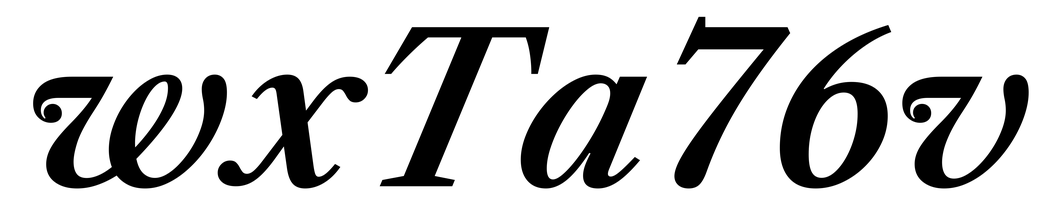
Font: LibreCaslonText-Italic_SemiBold_Italic